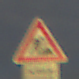
Verkehrszeichen: Arbeitsstelle
Zusatzzeichen unten: ZeitangabenMitBeschraenkungAufWochentage8
Umgebung: Outdoor, Nature
Tageszeit: SunriseSunset
Wetter: PartlyCloudy
Licht: Natural
Jahreszeit: Summer
Kontrast: HighContrast